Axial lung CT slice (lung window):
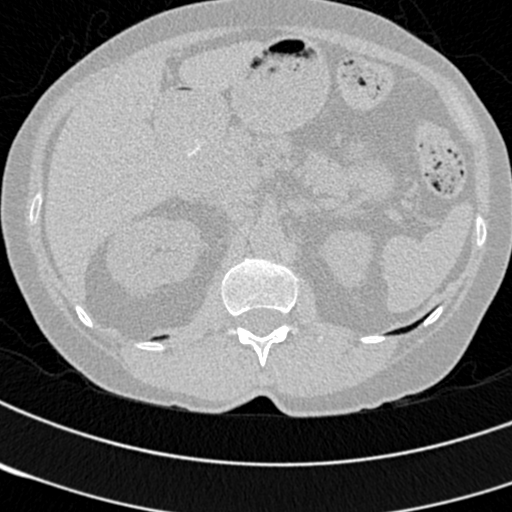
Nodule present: no